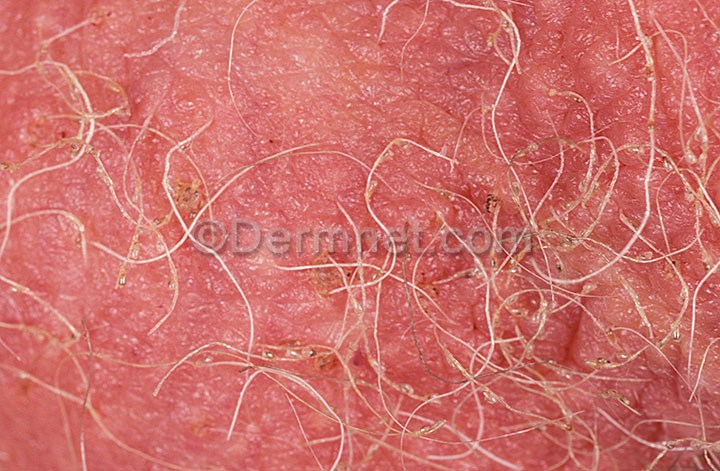
Disease: Scabies Lyme Disease and other Infestations and Bites